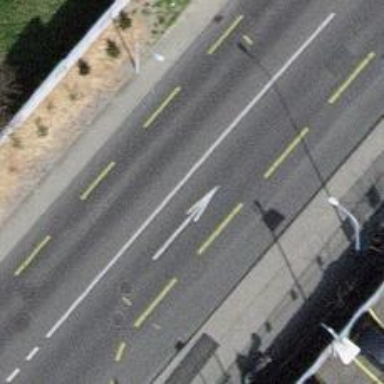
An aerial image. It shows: Bus stop with designated public transport stop position.